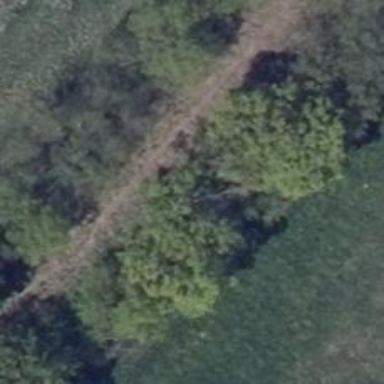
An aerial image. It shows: Row of trees in natural setting.